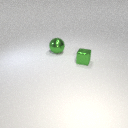
large green metal sphere behind small green metal cube